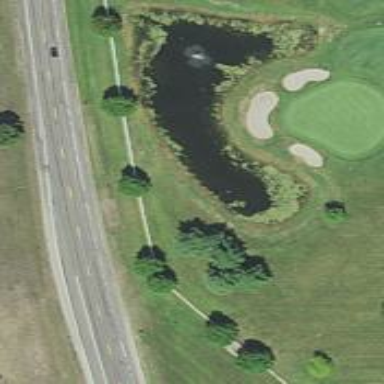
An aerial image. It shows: Water hazard on golf course.